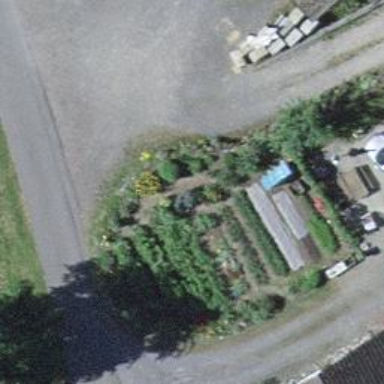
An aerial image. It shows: Farm.